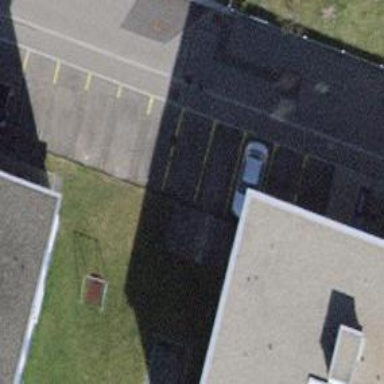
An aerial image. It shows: Parking area with surface.